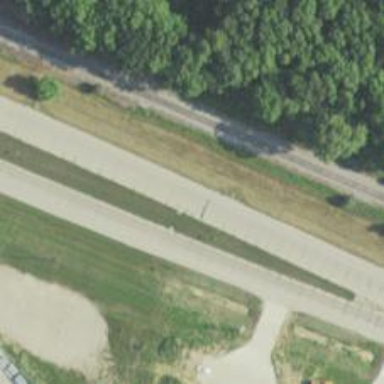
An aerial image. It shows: Primary highway with expressway characteristics.